Interaction volume radius: 5 \u00c5
Interaction volume height: 25 \u00c5
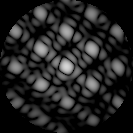
Disorder parameter: 0.1487